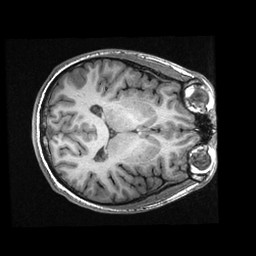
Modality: T1w
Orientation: axial
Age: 22
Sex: male